Question: I've an image that I set to 37x37 in Sketch and then export it in @1x, @2x and @3x sizes using the Export option as in the screenshot

When examining the images after export the are not symmetrical - one side is off. Is this a Sketch bug or am I doing something wrong?
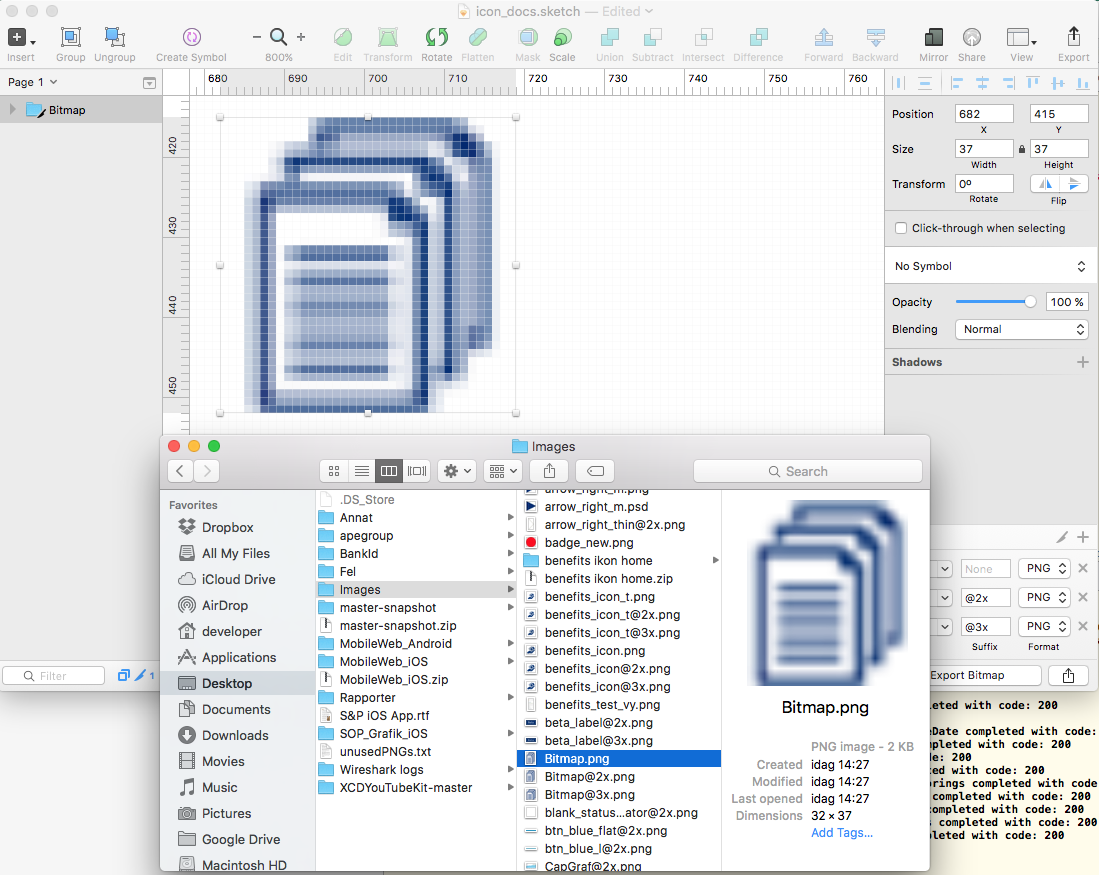
Answer: Ok - I got the export to work, i.e. giving me the correct sizes, if I use the export button on the top right instead of the export facility on the lower right.